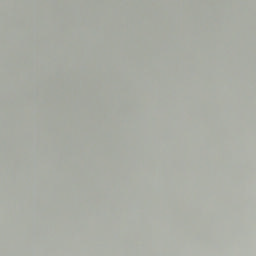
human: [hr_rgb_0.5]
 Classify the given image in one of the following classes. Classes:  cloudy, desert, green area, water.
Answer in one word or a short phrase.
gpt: cloudy